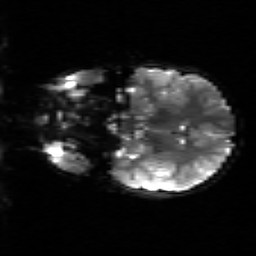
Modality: sbref
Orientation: coronal
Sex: male
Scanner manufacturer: siemens
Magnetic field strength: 3 T
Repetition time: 5 s
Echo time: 0.071 s